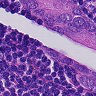
Metastatic tissue present: yes